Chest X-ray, AP view. Patient: 21 years old, sex M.
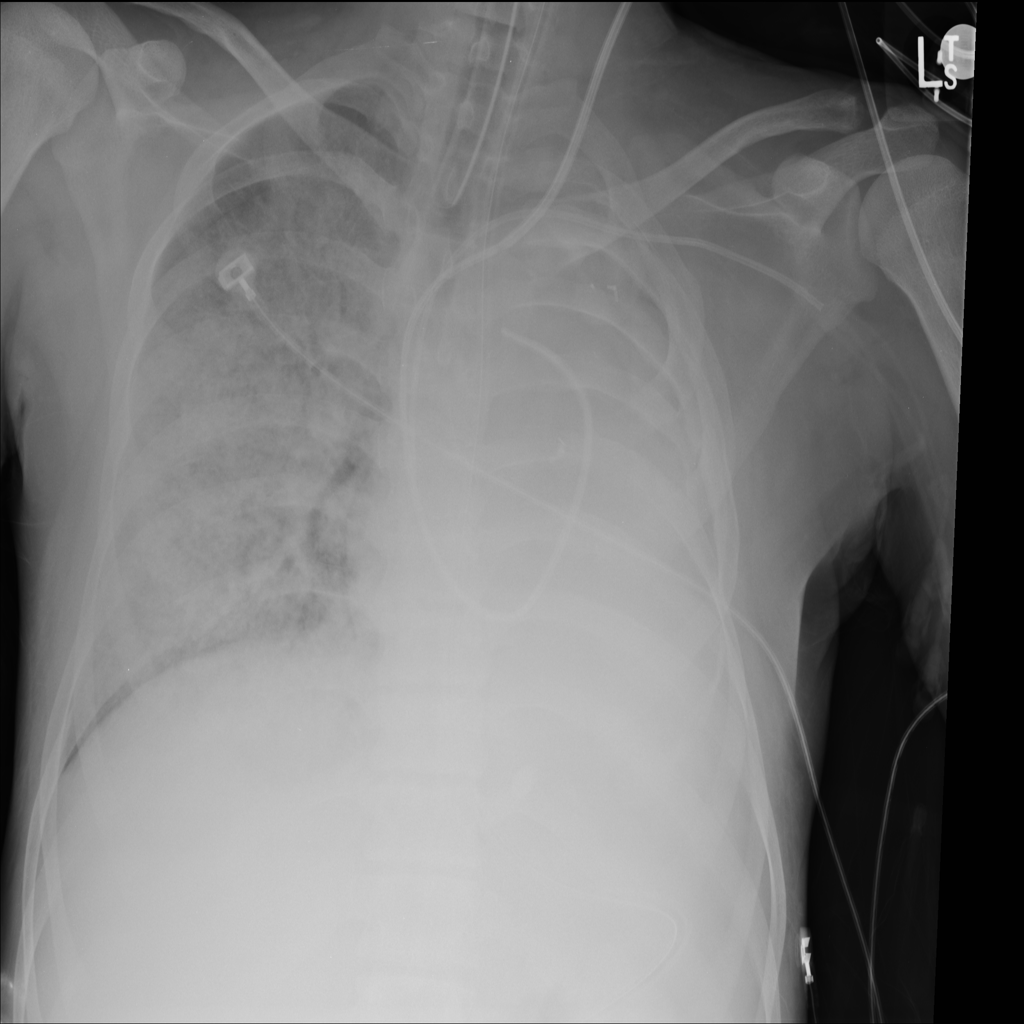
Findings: No Finding